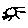
Label: sun